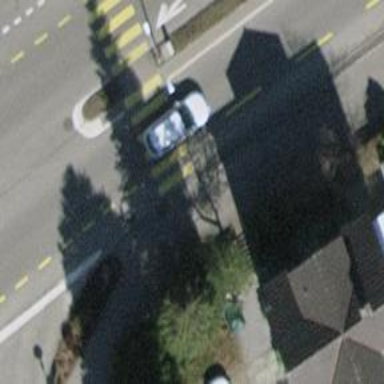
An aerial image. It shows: Asphalt sidewalk along the footway.